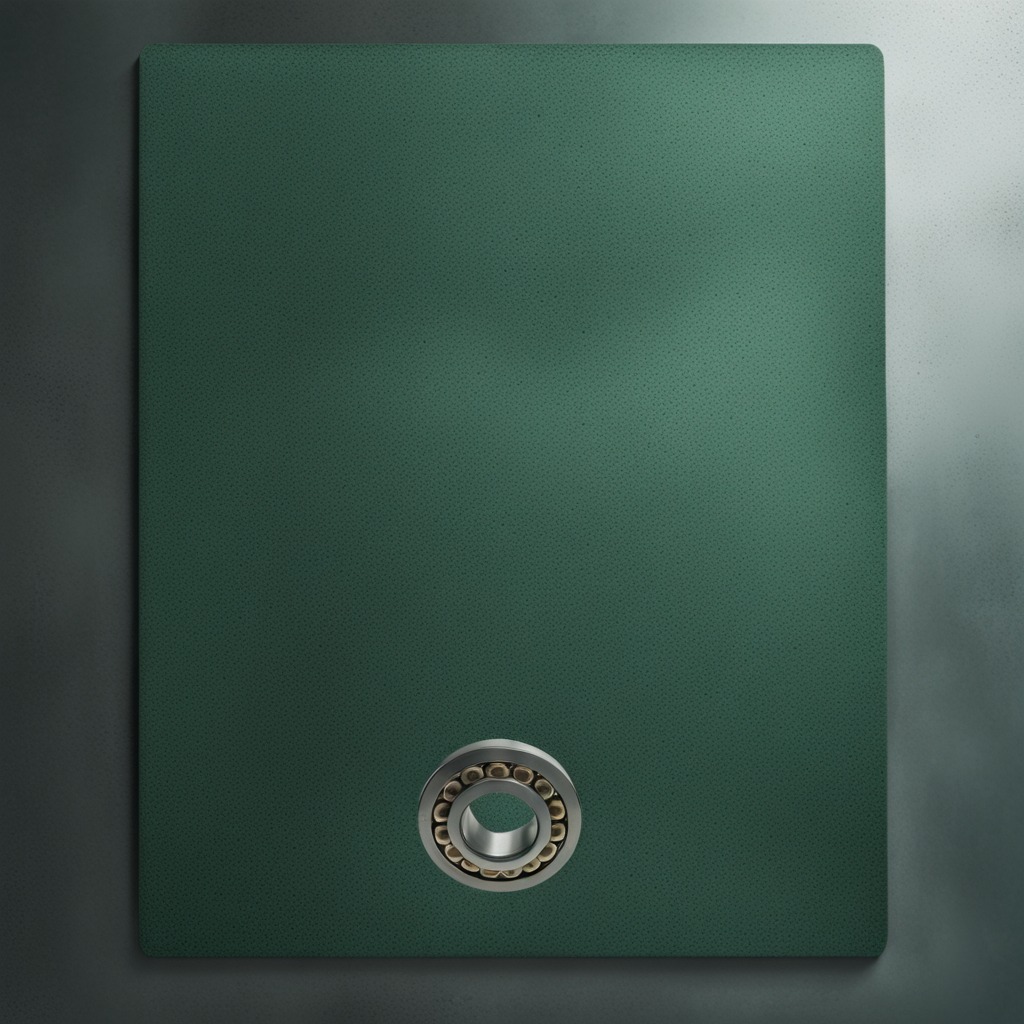
A metal ball bearing is lying on the clean granite tabletop.